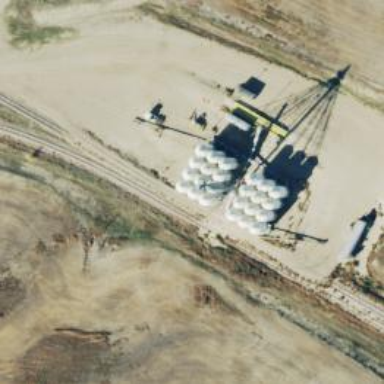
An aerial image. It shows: Silo.